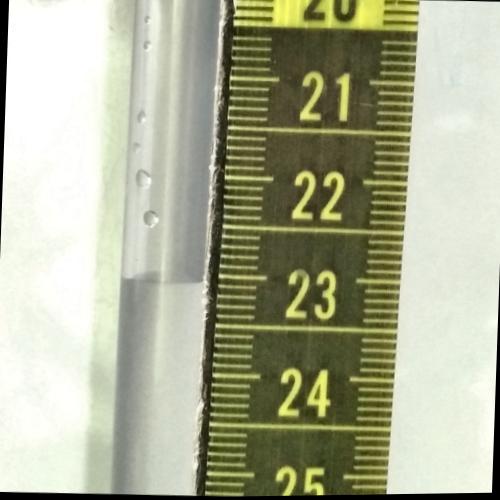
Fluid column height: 23.1 cm